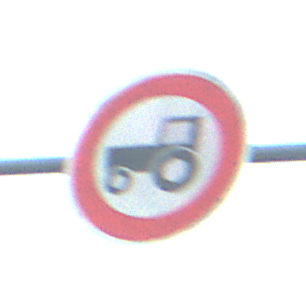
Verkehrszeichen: VerbotKraftfahrzeugeZuegeNichtSchneller25
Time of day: SunriseSunset
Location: Outdoor (Suburban)
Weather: PartlyCloudy
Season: NotSpecified
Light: Natural